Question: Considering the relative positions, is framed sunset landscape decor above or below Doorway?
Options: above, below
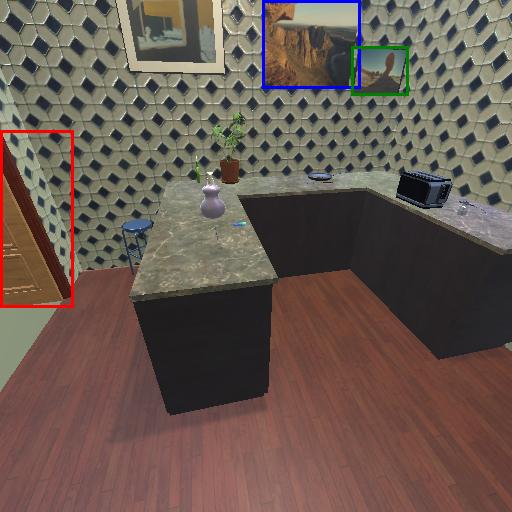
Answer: above